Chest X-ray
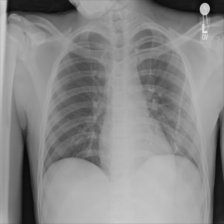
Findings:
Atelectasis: negative
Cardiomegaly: negative
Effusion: negative
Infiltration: negative
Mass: negative
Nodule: negative
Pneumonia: negative
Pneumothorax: negative
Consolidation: negative
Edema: negative
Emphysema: negative
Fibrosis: negative
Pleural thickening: negative
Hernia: negative